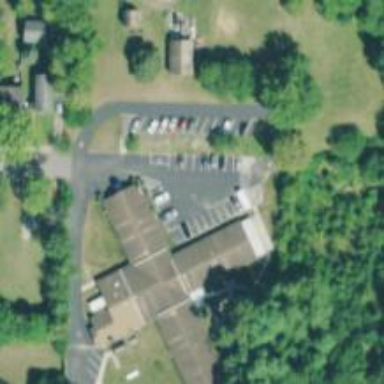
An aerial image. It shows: Parking area.